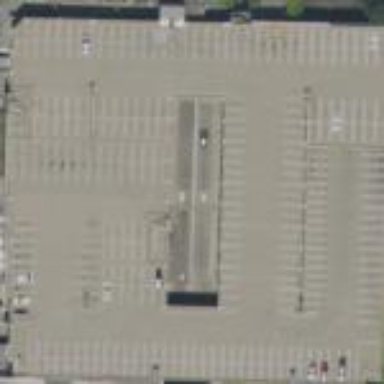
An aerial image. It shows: Multi-storey parking building.